Aerial crown-view tile of a tropical tree (Barro Colorado Island, Panama), acquired 20250512:
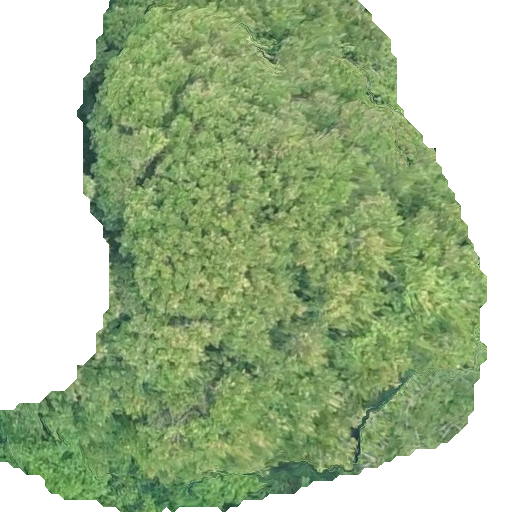
Species: Prioria copaifera
GBIF accepted scientific name: Prioria copaifera
Crown area: 267.233 m²